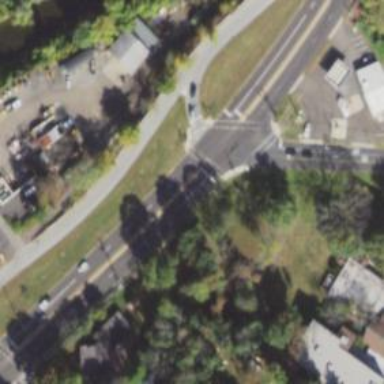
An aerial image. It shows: Secondary road.